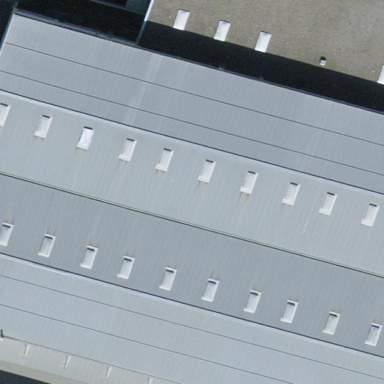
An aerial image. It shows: Industrial building.